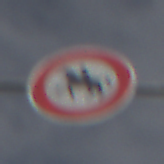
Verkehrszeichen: VerbotReiter
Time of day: MorningAfternoon
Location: Outdoor (Nature)
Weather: PartlyCloudy
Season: NotSpecified
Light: Natural